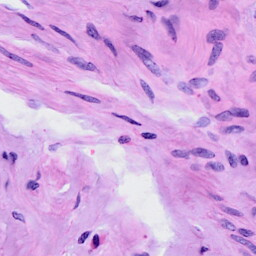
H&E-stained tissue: Cervix